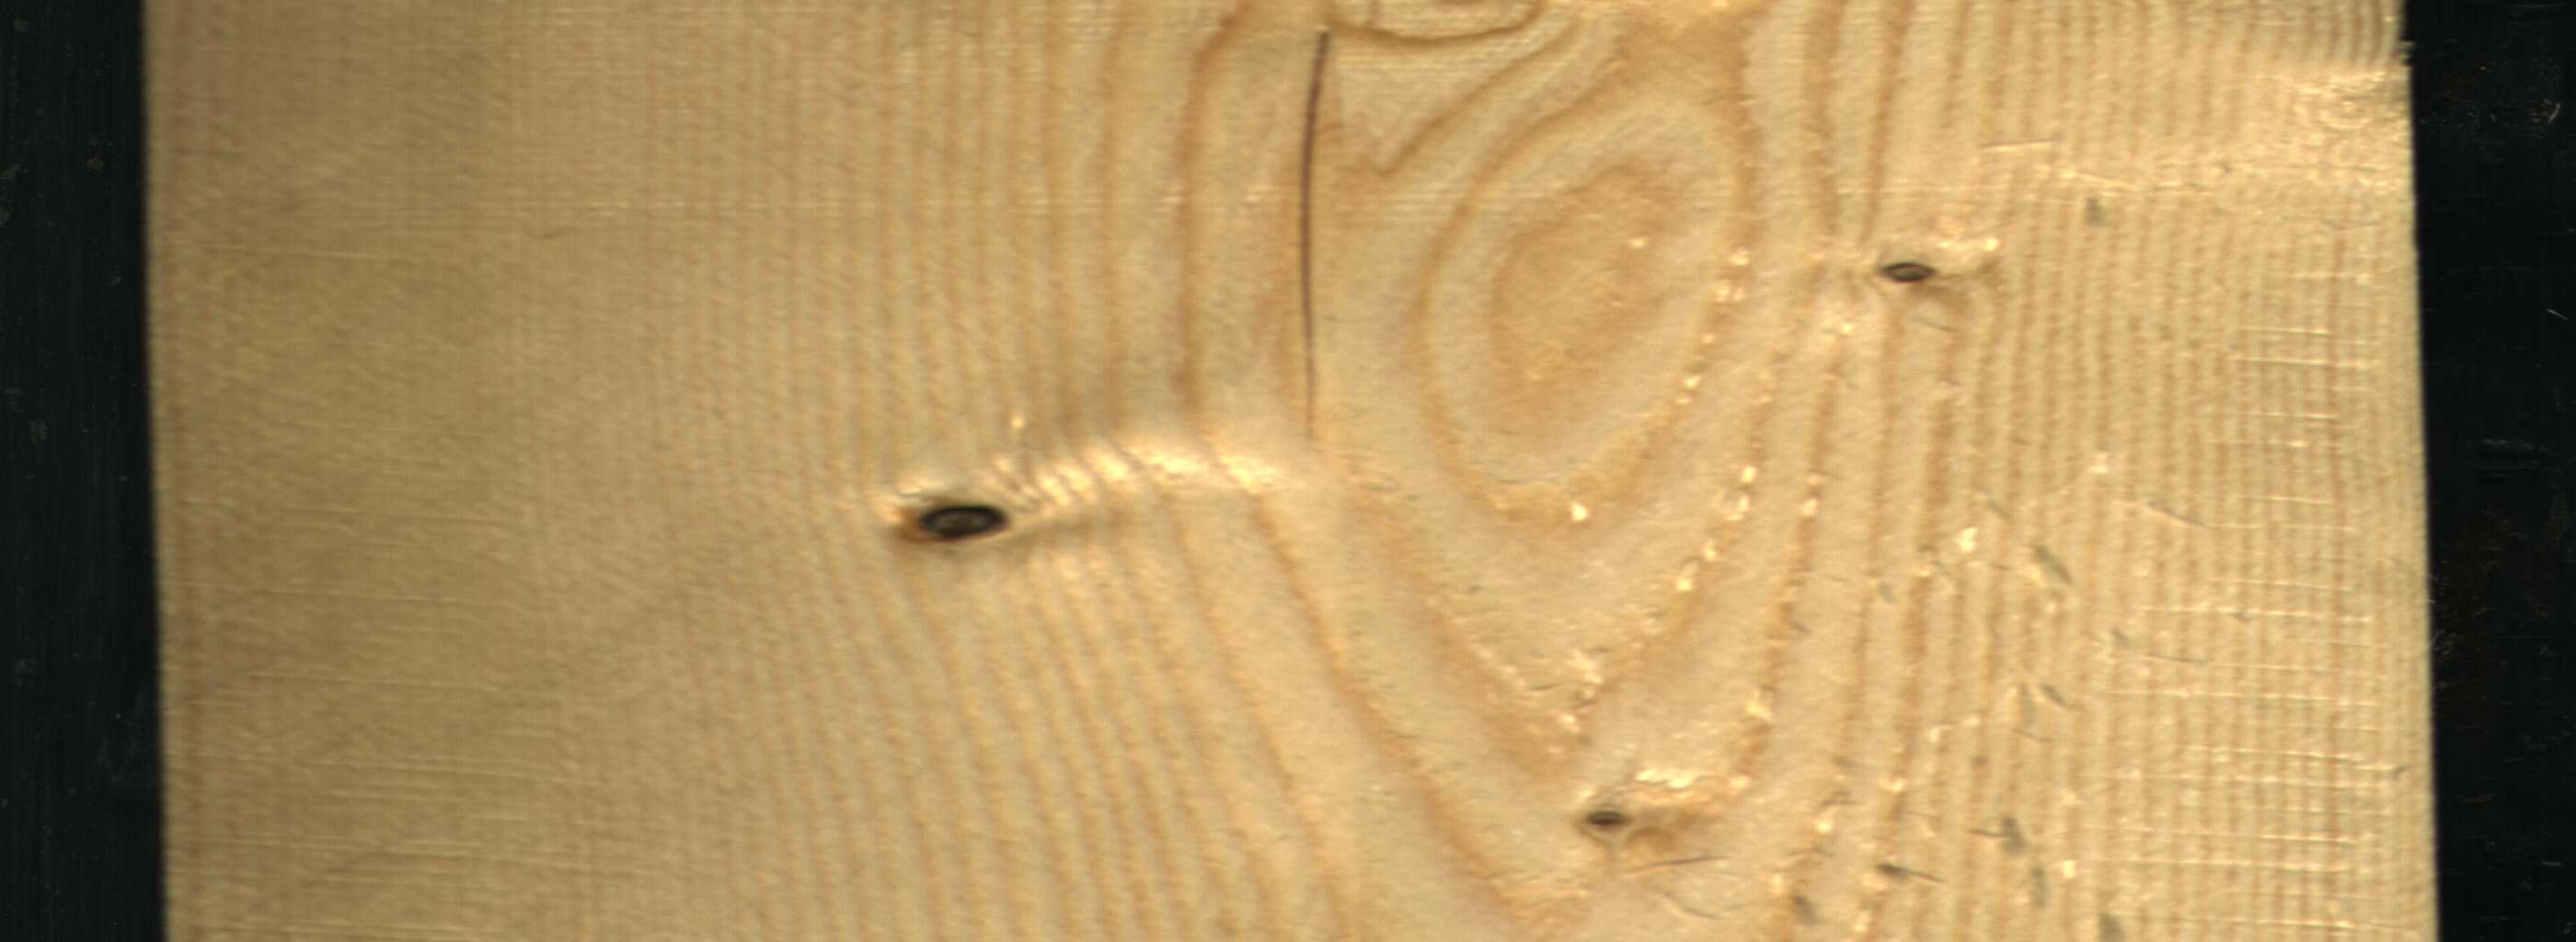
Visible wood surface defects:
Crack
Dead_Knot
Live_Knot
Live_Knot